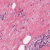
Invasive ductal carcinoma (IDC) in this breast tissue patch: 0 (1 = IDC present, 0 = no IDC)